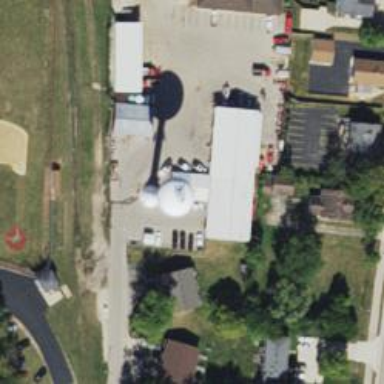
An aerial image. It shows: Water tower that is man-made.